Question: I'm using ng-map in Angular.js For some reason my map picture is grayed out for 90% of the entire map, like so:
My HTML is pretty simple:
'''
<div id="map">
<map></map>
</div>
'''
I've even tried to add CSS like so:
'''
<style>
#map{
width: 100%;
height: 100%;
margin: 0;
padding: 0;
}
</style>
'''
Here is my controller:
'''
$scope.$on('mapInitialized', function(event, map) {
$scope.map.setCenter(new google.maps.LatLng($scope.location.latitude, $scope.location.longitude));
$scope.setZoom(4);
}
'''
I have added the scripts for using ngMap. I have also removed any AdBlock if that might cause the issue.
EDIT: google.maps.event.trigger(map,'resize'); works
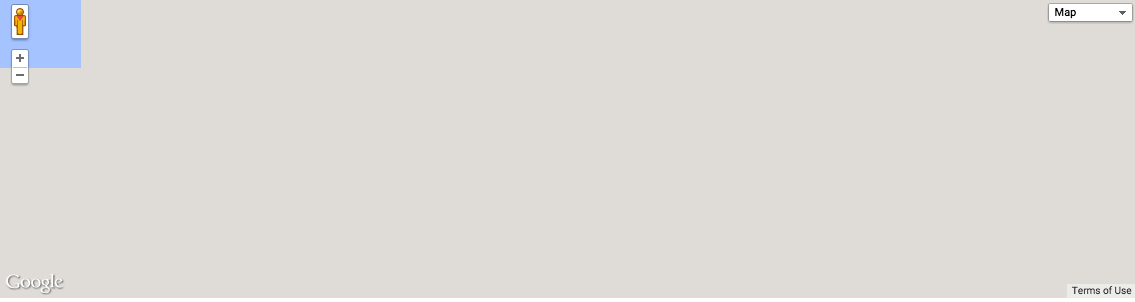
Answer: When your map was initialized, it was done so in a container with no dimensions (0 width and/or 0 height). So the map doesn't know what size it needs to be.
You should explicitly set width and height dimensions on your element before your map is initialized, or, failing that, call 'google.maps.event.trigger(map,'resize');' (where 'map' is an instance of a google map) if your map was initialized on a hidden element (no width/height) that becomes visible.
Setting '#map' to be 'height:100%' has no effect unless '#map''s parent element has an explicit height. Go ahead, set '#map' to be 'height: 300px' and you'll see it "works" all of a sudden.
If you want the map to be full screen, then you have to set the height of the 'html/body' elements:
'''
html,body,#map { height: 100%; }
'''